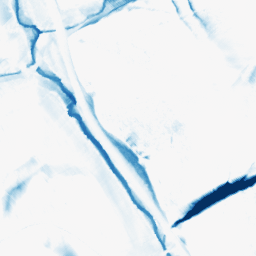
Category: morphological
Decomposition family: morphological_diamond
Decomposition parameters: operation: closing
radius: 15
Upsampling method: quintic
Upsampling parameters: scale: 2
Upsampling scale: 2